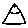
Label: triangle